Question: I have an 'ArrayList' of 'LinkedList's (an array of linked lists). The 'LinkedList's contains integers ('Integer').
'''
private List<LinkedList> buckets;
buckets = new ArrayList<LinkedList>();
for (int i = 0; i < 10; i++) {
LinkedList<Integer> temp = new LinkedList<Integer>();
buckets.add(temp);
}
'''
I later want to remove the items from the linked list (in the order they were added) and add them to an array list. When I try this:
'''
ArrayList<Integer> sorted = new ArrayList<Integer>(unsorted.size());
for (int i = 0; i < buckets.size(); i++) {
for (int j = 0; j < buckets.get(i).size(); j++) {
sorted.add(buckets.get(j).removeLast());
// sorted.add((Integer)buckets.get(j).removeLast());
}
}
'''
I get an error saying:
'''
add(java.lang.Integer) in ArrayList cannot be applied to (java.lang.Object)
'''
But when I cast it to an 'Integer' (the commented out line), the array is full of 'null values'. Anyone see what I am doing wrong?
Here is where I am adding items to 'bucket':
'''
for (int i = 0; i < unsorted.size(); i++) {
int digit = (unsorted.get(i) / position) % 10;
buckets.get(digit).add(unsorted.get(i));
}
'''
Note that 'sorted' is an 'ArrayList<Integer>'. When I trace it in debug mode, I can see that the LinkedLists have Integer objects with the correct values.
Screenshot of buckets contents:

Working Example:
'''
class Ideone {
private static List<LinkedList<Integer>> buckets;
public static void main (String[] args) throws Exception {
ArrayList<Integer> arr = new ArrayList<Integer>();
arr.add(6);
arr.add(8);
arr.add(1);
arr.add(3);
arr.add(9);
System.out.println(arr);
arr = sort(arr);
System.out.println(arr);
}
public static ArrayList<Integer> sort(ArrayList<Integer> unsorted) {
buckets = new ArrayList<LinkedList<Integer>>();
for (int i = 0; i < 10; i++) {
LinkedList<Integer> temp = new LinkedList<Integer>();
buckets.add(temp);
}
ArrayList<Integer> sorted = new ArrayList<Integer>(unsorted.size());
for (int i = 0; i < unsorted.size(); i++) {
int digit = unsorted.get(i) % 10;
buckets.get(digit).add(unsorted.get(i));
}
for (int i = 0; i < buckets.size(); i++) {
for (int j = 0; j < buckets.get(i).size(); j++) {
sorted.add(buckets.get(j).poll());
// sorted.add((Integer)buckets.get(j).removeLast());
}
}
return sorted;
}
}
'''
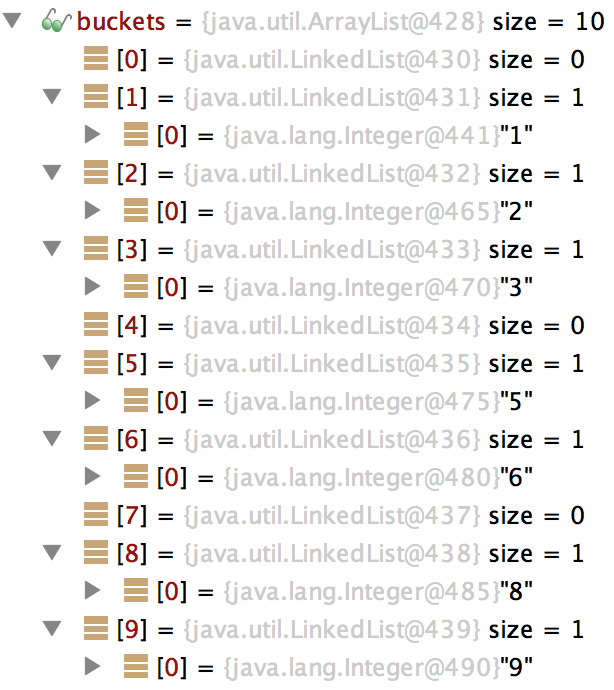
Answer: In your nested loop,
'''
for (int i = 0; i < buckets.size(); i++) {
for (int j = 0; j < buckets.get(i).size(); j++) {
// ***** here *****
sorted.add(buckets.get(j).poll());
}
}
'''
You look to be polling the wrong List.
Try changing
'''
sorted.add(buckets.get(j).poll());
'''
to:
'''
sorted.add(buckets.get(i).poll());
'''
Perhaps a cleaner more intuitive way to code this would be something like:
'''
for (int i = 0; i < buckets.size(); i++) {
LinkedList<Integer> innerList = buckets.get(i);
for (int j = 0; j < innerList.size(); j++) {
sorted.add(innerList.poll());
}
}
'''
Although this may not work if the innerList has multiple items. Why not instead remove items safely with an iterator?
'''
for (int i = 0; i < buckets.size(); i++) {
LinkedList<Integer> innerList = buckets.get(i);
for (Iterator<Integer> iterator = innerList.iterator(); iterator.hasNext();) {
sorted.add(iterator.next());
iterator.remove(); // this guy is optional
}
}
'''
Either that or simply 'use get(j)'
'''
for (int i = 0; i < buckets.size(); i++) {
LinkedList<Integer> innerList = buckets.get(i);
for (int j = 0; j < innerList.size(); j++) {
sorted.add(innerList.get(j));
}
}
'''
Although this isn't efficient use of a LinkedList